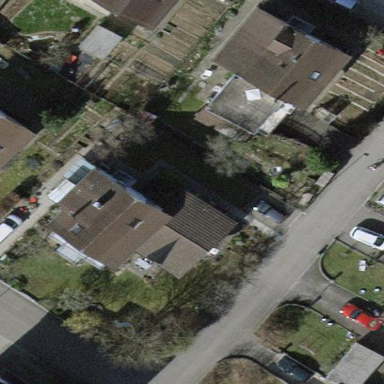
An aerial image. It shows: Terrace building.